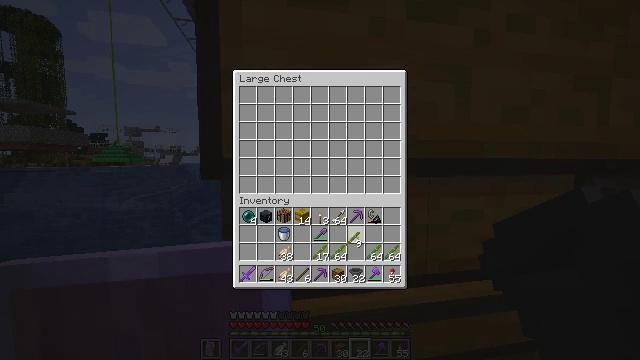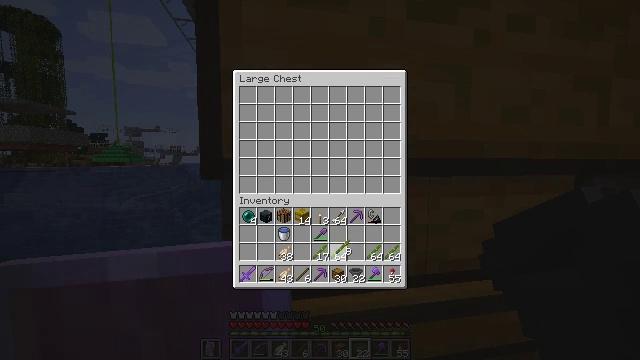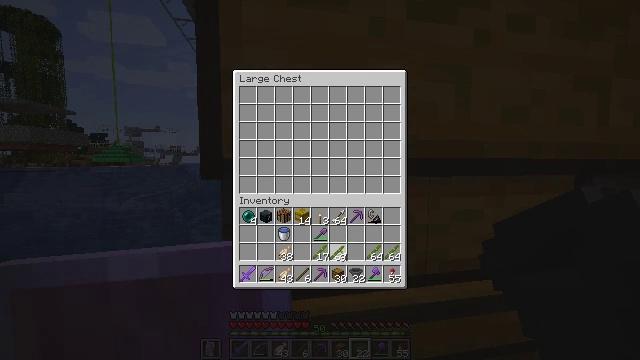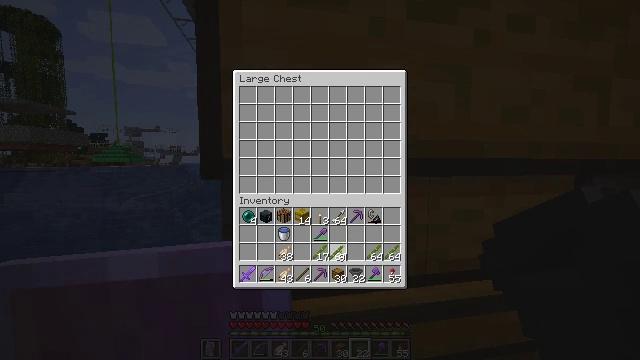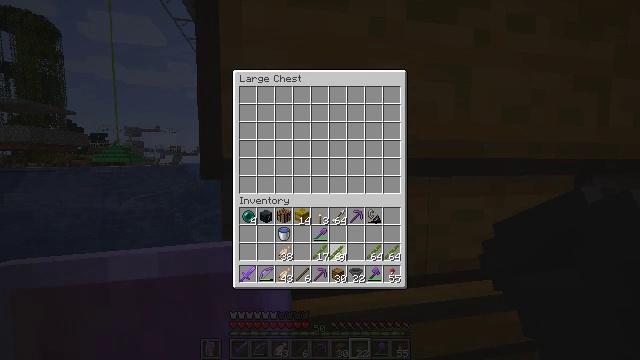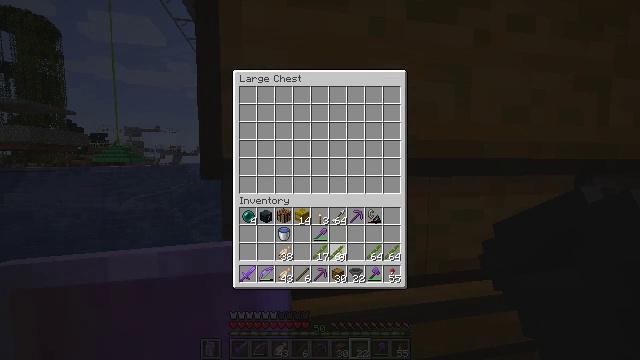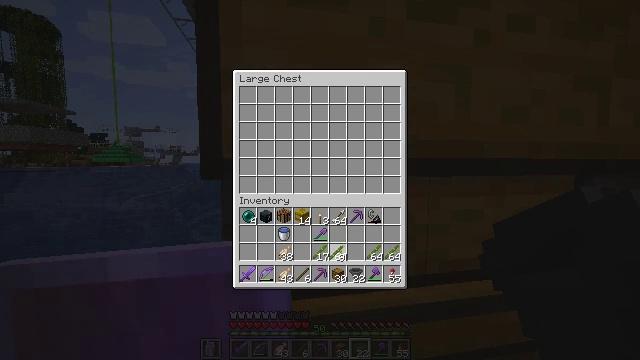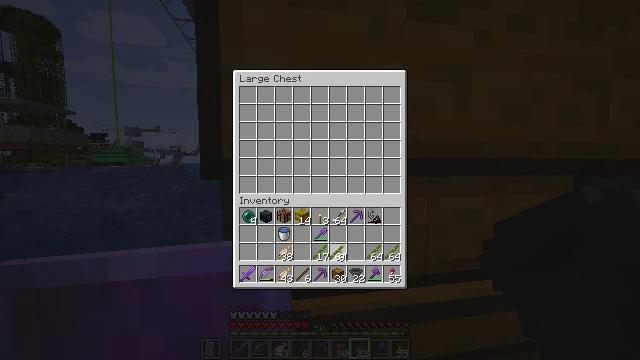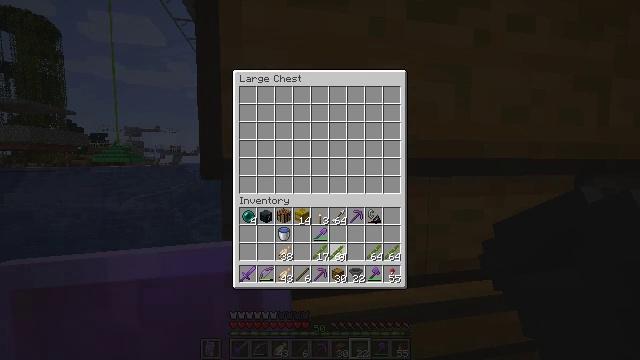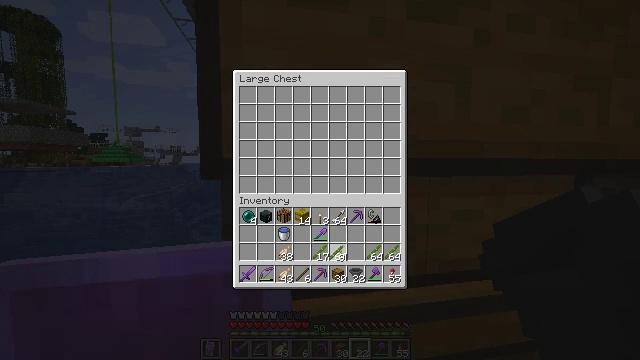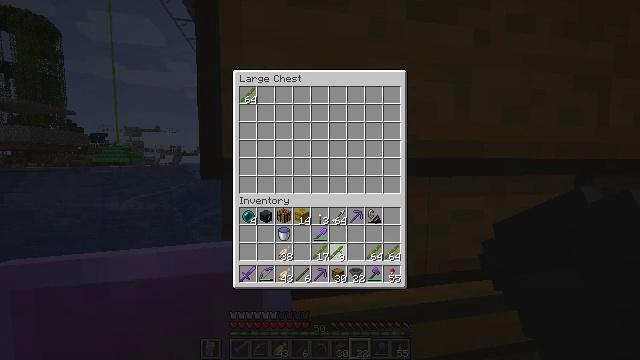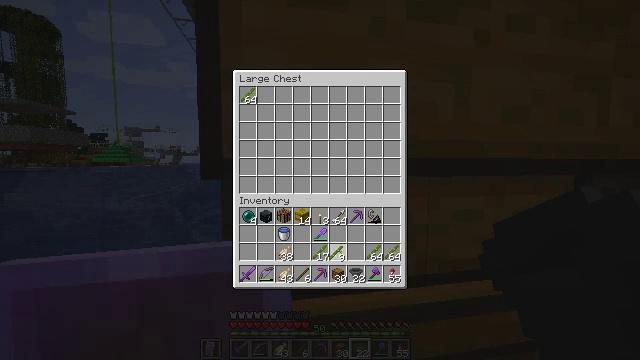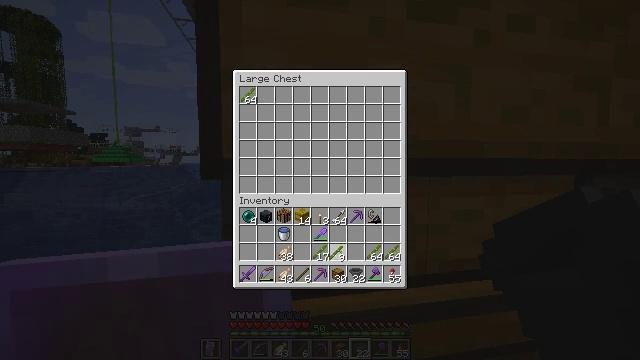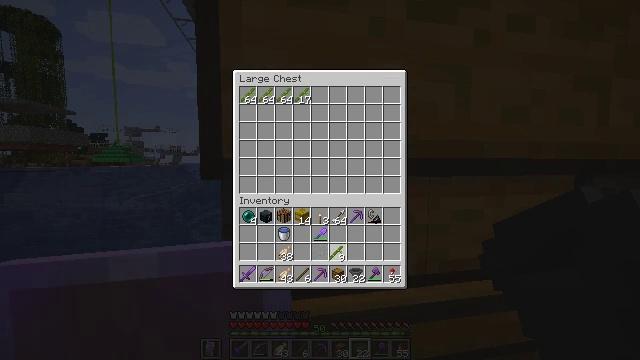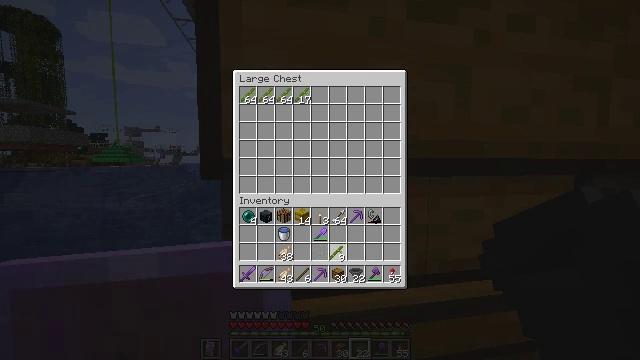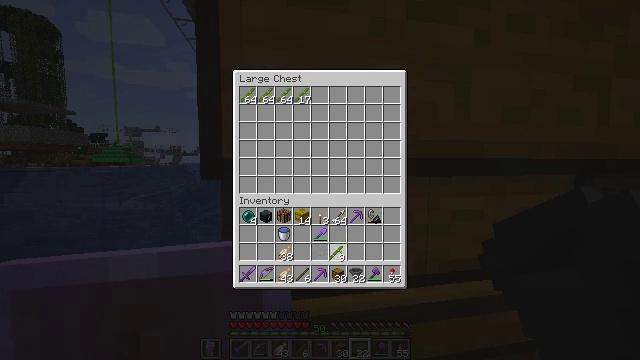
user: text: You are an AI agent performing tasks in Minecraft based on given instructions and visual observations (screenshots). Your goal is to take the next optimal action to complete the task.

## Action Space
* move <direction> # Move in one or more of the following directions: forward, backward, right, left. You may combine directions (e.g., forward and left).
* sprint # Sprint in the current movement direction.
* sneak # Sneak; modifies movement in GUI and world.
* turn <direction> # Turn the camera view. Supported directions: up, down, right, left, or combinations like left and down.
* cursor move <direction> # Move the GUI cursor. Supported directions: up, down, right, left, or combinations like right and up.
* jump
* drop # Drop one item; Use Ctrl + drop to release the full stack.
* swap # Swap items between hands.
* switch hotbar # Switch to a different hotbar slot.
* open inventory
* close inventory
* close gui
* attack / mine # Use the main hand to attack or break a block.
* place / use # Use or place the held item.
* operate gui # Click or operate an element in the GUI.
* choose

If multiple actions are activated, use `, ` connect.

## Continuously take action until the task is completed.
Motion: motion action
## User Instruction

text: Attack the chest to pick it up.
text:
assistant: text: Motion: turn left and down
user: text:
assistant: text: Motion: sneak
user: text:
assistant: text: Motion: sneak
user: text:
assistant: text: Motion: sneak
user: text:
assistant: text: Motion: sneak
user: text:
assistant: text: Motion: sneak
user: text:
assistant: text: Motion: sneak, attack / mine
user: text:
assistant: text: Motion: sneak, attack / mine
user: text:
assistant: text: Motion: sneak, attack / mine
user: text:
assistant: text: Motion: sneak
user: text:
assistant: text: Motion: sneak, attack / mine
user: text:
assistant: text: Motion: sneak, attack / mine
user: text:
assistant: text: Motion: sneak
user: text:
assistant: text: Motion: sneak, attack / mine
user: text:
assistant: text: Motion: sneak, attack / mine
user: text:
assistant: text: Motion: sneak, attack / mine
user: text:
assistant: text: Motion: sneak
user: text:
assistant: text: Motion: sneak
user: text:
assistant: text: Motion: sneak, turn up
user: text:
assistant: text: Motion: sneak, turn up
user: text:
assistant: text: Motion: turn up
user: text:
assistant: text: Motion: turn up
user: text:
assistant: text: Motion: no_op
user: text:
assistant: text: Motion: attack / mine
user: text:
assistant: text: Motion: attack / mine
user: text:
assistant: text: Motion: no_op
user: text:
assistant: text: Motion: no_op
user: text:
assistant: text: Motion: no_op
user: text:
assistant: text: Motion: no_op
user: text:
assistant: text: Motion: no_op